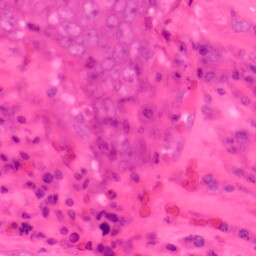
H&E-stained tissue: Colon